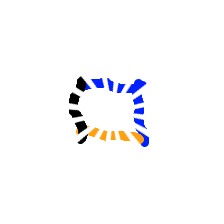
Shape: square